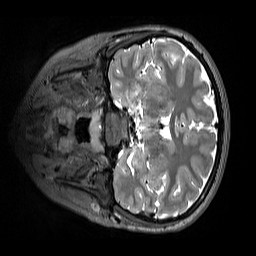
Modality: T2w
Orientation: coronal
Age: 11
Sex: female
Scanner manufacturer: siemens
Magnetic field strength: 3 T
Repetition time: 3.2 s
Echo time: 0.408 s